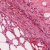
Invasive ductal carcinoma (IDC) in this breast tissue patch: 0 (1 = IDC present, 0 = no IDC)